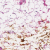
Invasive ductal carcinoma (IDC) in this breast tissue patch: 0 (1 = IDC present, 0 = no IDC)